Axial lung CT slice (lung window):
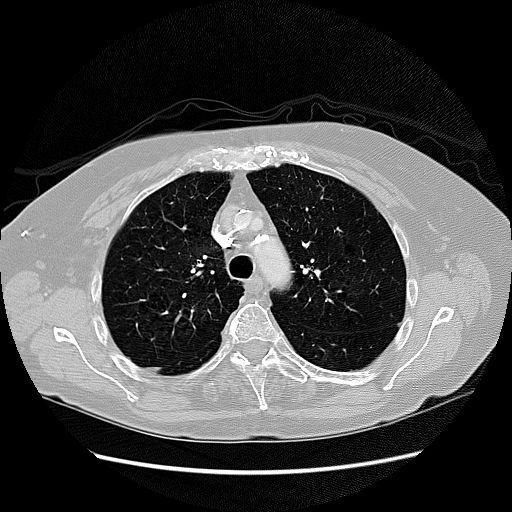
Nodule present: no